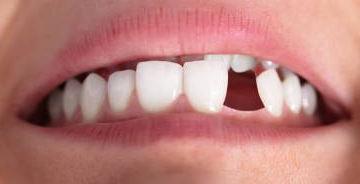
Condition: hypodontia